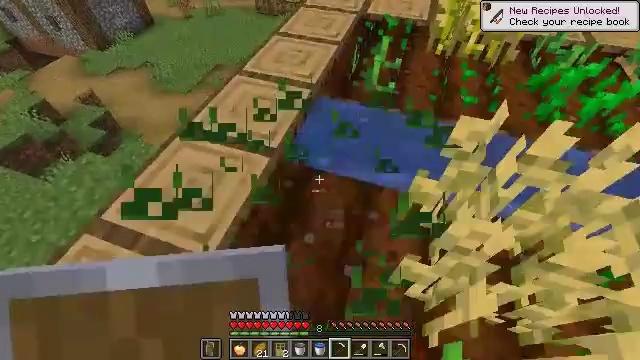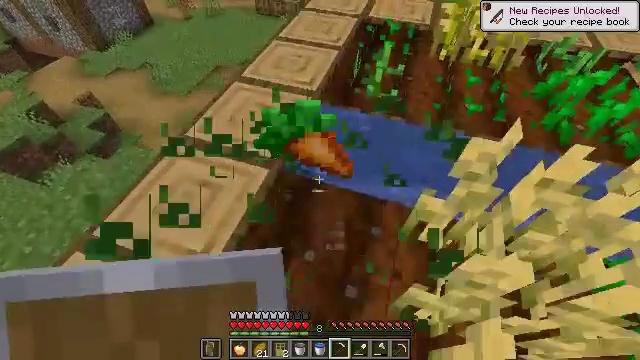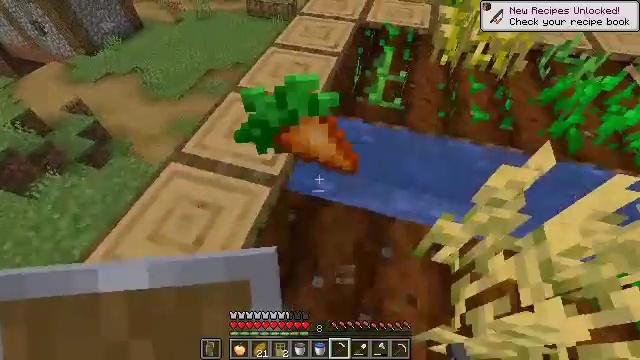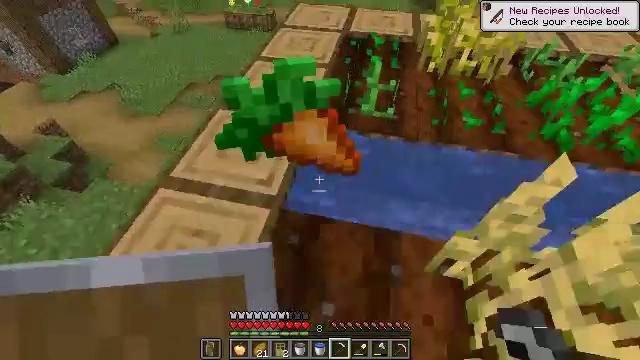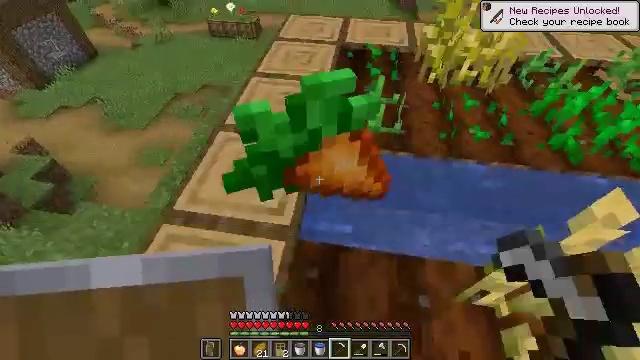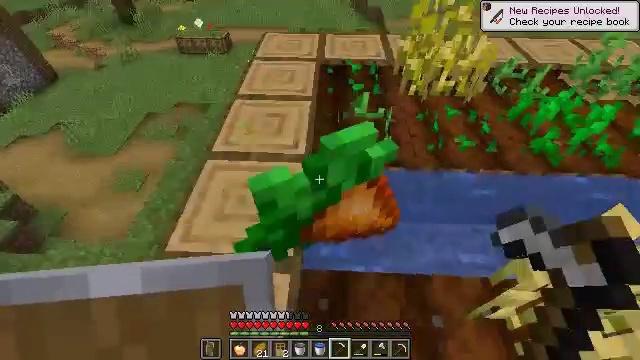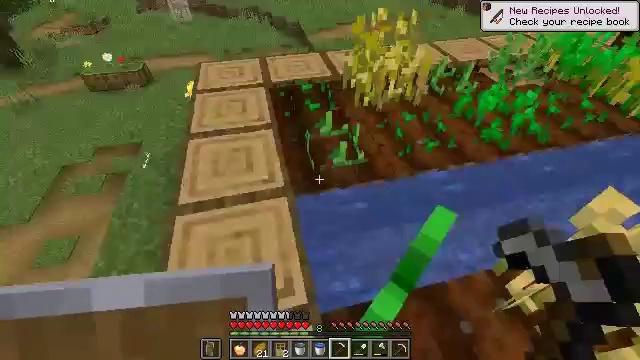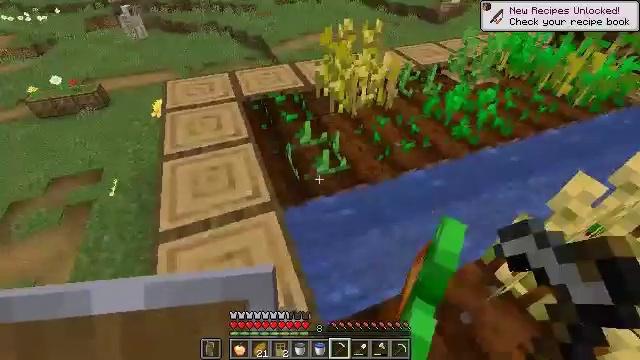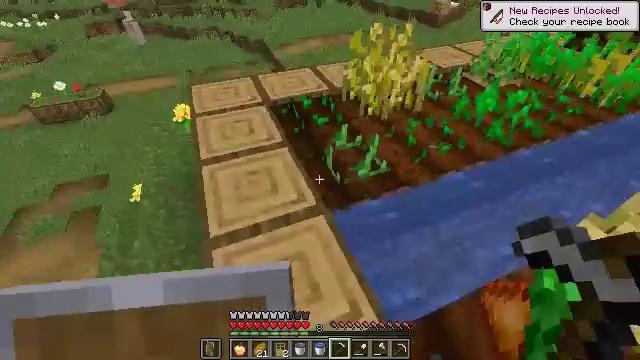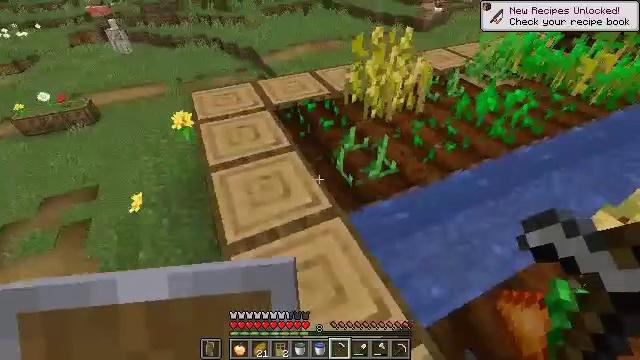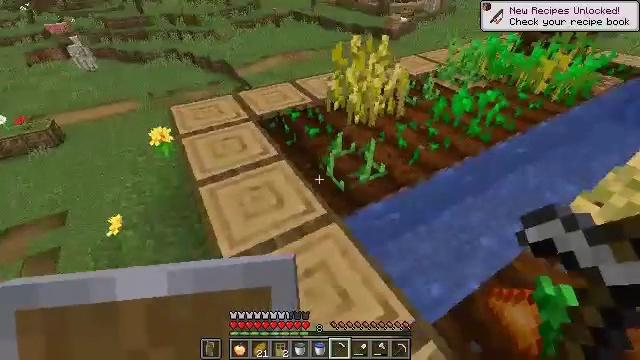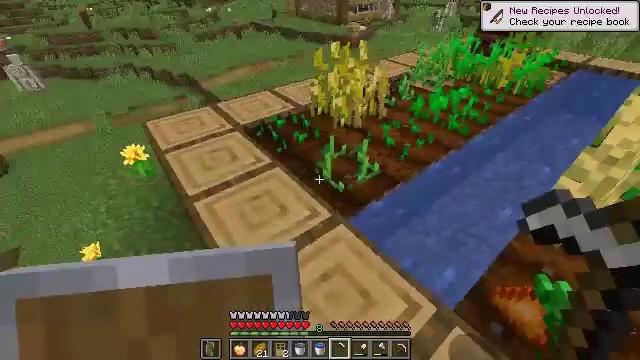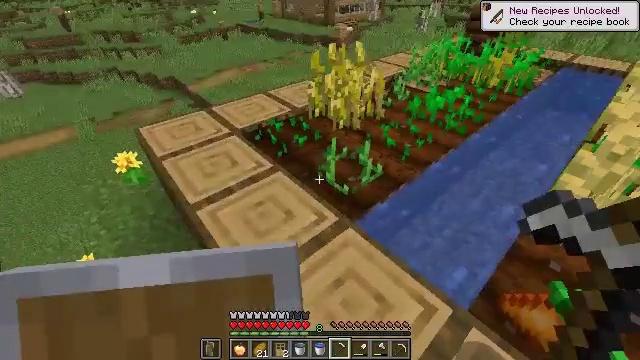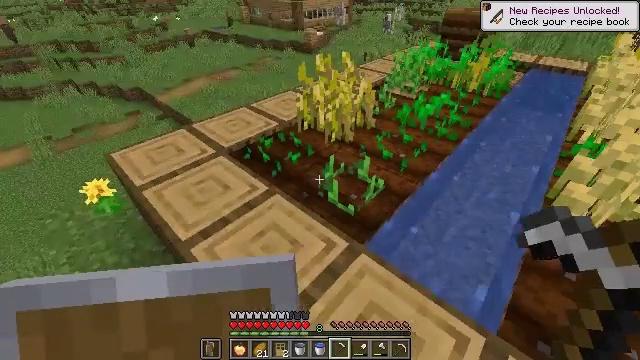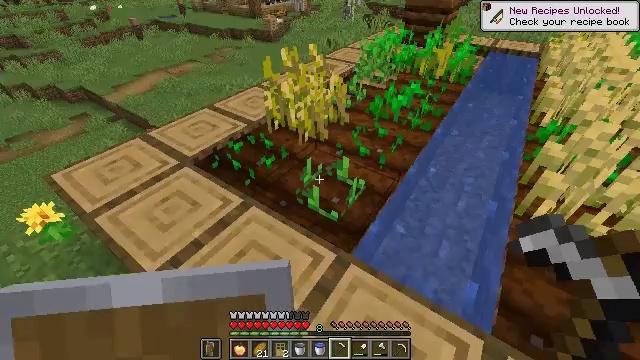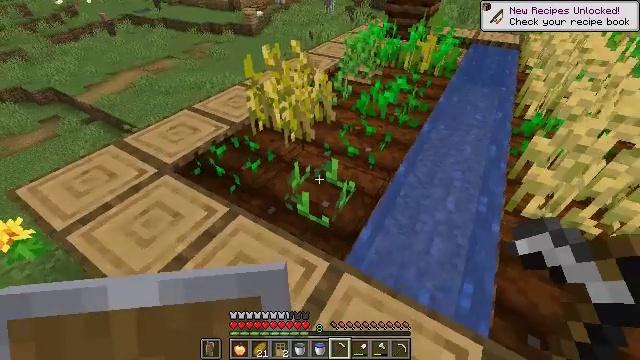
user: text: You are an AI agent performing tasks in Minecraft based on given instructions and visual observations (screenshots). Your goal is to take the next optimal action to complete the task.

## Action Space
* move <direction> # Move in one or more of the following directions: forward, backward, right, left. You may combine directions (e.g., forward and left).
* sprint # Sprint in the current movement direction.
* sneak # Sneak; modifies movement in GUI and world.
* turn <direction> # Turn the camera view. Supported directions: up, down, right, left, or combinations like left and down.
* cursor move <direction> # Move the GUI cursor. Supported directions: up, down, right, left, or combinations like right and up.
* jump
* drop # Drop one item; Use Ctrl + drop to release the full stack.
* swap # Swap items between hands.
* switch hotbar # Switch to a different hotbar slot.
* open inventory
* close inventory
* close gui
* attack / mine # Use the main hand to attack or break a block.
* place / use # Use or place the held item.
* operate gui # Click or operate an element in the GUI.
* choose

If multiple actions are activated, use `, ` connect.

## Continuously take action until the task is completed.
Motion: motion action
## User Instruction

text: Break the potato plant to gather potatoes.
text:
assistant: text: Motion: move forward and move left
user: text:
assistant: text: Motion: move forward and move left, turn right
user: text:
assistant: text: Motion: move forward and move left, turn right and up
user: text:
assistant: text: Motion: move forward and move left, turn right
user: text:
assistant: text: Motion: move forward and move left, turn right and up
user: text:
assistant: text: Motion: move left, turn right and up
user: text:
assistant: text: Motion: move left, turn right and up
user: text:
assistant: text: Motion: move left
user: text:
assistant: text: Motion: move left, turn right
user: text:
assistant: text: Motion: move left, turn right and up
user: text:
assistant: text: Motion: move forward and move left, turn right and up
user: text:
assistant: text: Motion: move forward and move left, turn right
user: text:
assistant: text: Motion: move forward, turn right
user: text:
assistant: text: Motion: move forward, turn right and down
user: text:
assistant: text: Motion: move forward, turn right and down
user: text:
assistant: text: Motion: turn right
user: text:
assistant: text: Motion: no_op
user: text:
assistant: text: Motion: no_op
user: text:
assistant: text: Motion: no_op
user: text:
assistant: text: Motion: no_op
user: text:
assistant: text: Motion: no_op
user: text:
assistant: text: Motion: no_op
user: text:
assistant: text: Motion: attack / mine
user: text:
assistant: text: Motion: move forward, attack / mine
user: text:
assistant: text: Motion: move forward
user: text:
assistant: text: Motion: move forward, turn right
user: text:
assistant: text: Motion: move forward, turn right
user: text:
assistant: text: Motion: no_op